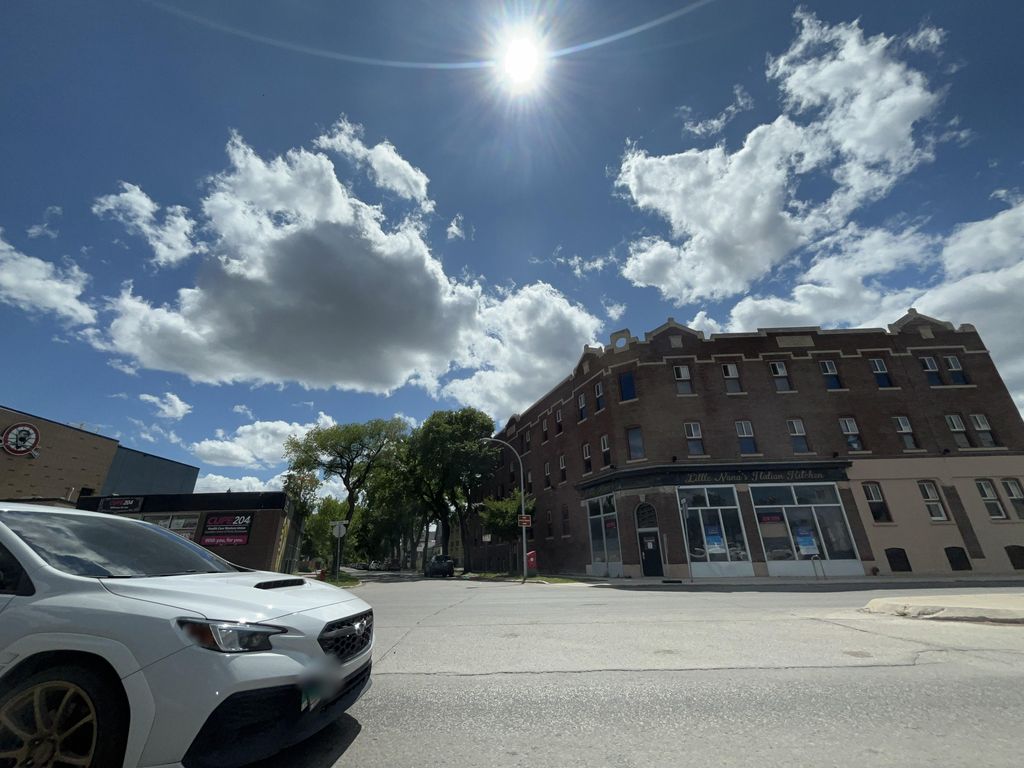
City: winnipeg